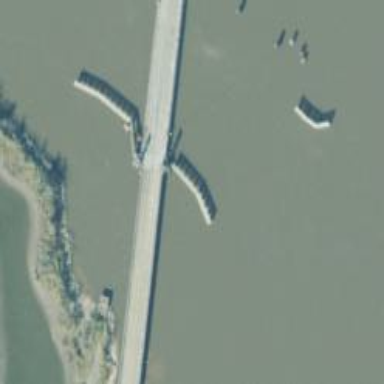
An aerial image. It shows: Secondary road crossing swing bridge.